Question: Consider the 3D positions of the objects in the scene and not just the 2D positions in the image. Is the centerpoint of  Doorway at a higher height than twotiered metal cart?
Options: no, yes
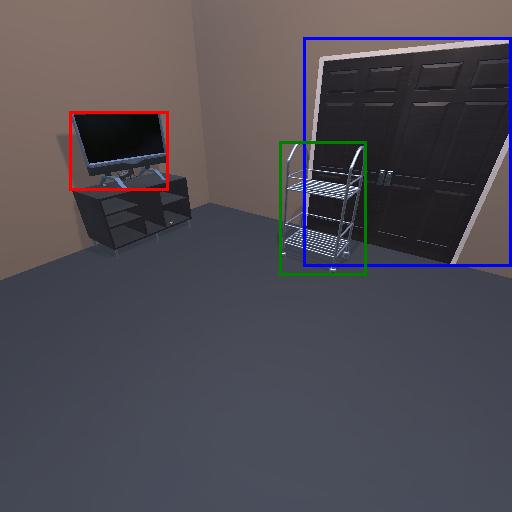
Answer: no